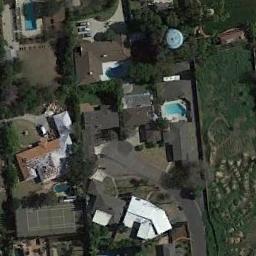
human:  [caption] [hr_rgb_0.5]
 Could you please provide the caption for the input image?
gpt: The tennis court is on the grass next to some buildings and trees .

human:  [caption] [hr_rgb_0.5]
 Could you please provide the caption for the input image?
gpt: There is a long blue and green tennis court in the picture .

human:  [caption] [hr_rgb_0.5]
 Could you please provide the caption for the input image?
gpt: Many buildings of different shapes are beside the tennis courts .

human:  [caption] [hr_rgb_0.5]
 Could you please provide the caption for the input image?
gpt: Tennis court and swimming pool in the middle of a residential area surrounded by trees .

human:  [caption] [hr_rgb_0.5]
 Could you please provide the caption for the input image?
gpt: There are many buildings around the tennis court .